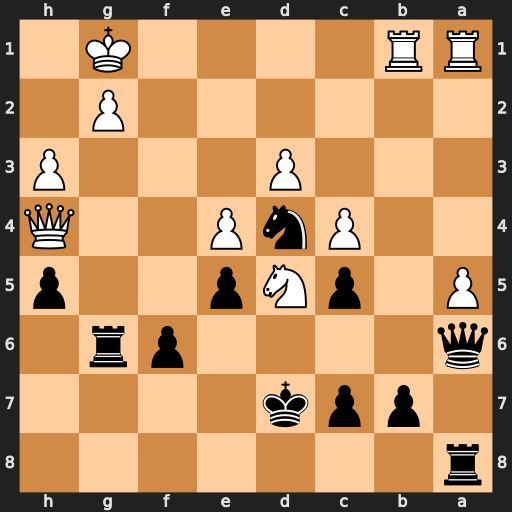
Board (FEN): r7/1ppk4/q4pr1/P1pNp2p/2PnP2Q/3P3P/6P1/RR4K1
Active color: b
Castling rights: -
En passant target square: -
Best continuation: Nf3+ Kf2 Nxh4